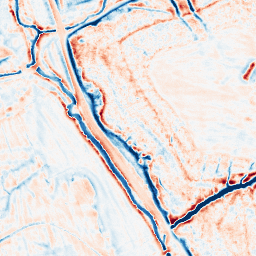
Category: edge_preserving
Decomposition family: bilateral
Decomposition parameters: d: 15
sigma_color: 100
sigma_space: 150
Upsampling method: edge_directed
Upsampling parameters: scale: 4
Upsampling scale: 4